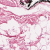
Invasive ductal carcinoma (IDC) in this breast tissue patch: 0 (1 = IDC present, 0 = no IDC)